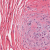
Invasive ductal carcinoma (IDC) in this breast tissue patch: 0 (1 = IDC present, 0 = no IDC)